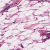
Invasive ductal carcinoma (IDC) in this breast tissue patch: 0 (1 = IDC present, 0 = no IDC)